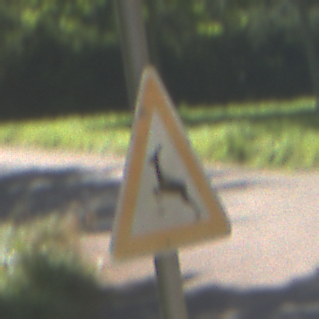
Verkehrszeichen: WildwechselRechts
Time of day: Midday
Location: Outdoor (RoadRail)
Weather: Clear
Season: NotSpecified
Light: Natural